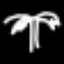
Label: palm tree